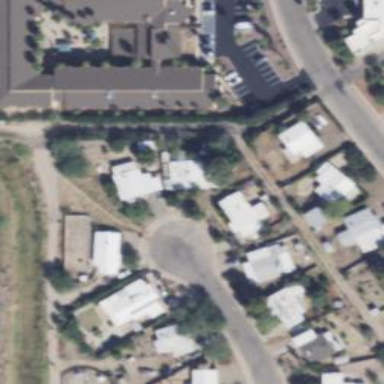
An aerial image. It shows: Alleyway designated as service road.